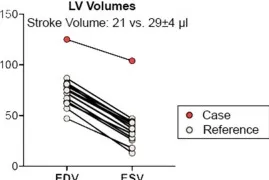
Study protocol and cardiac phenotyping. (C) Comparative volumetry indicating increased left ventricular volumes accompanied by reduced stroke volume.
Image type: pathology (immunostaining)